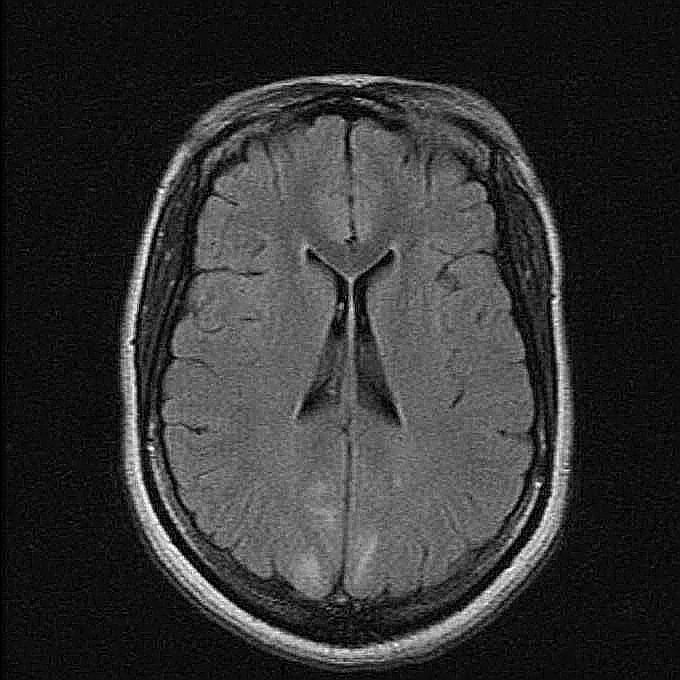
Label: notumor